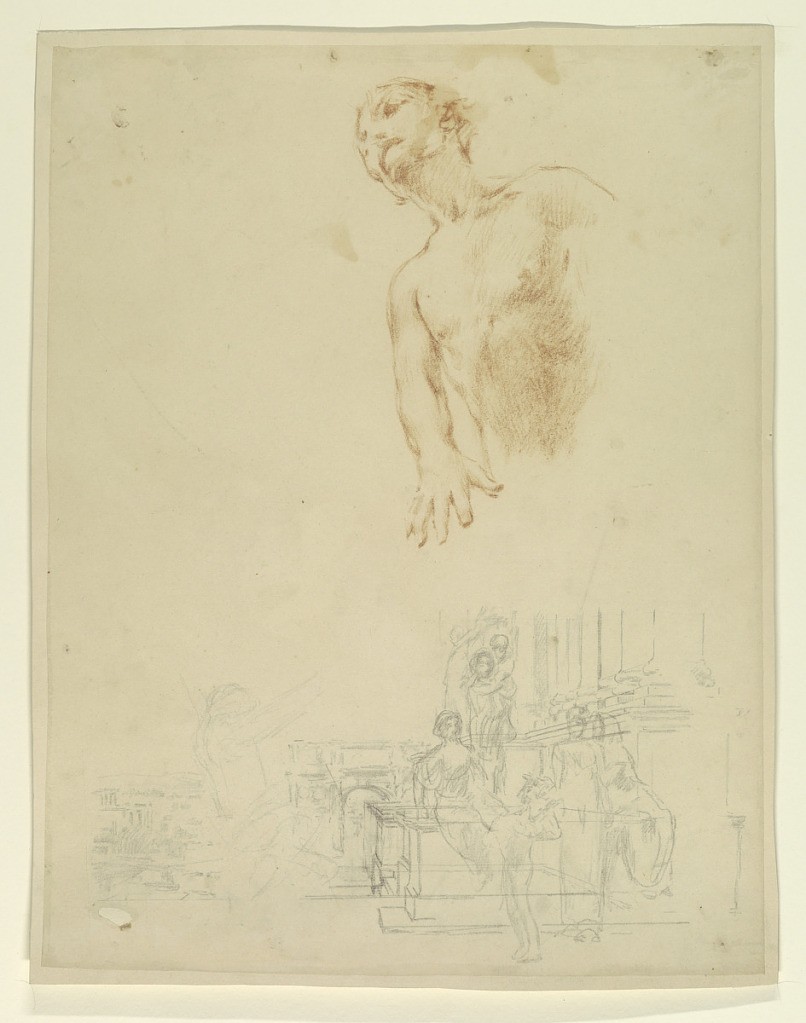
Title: Study for a group, “Vintage Festival,” Mendelssohn Glee Club, New York, NY
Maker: Robert Frederick Blum, American, 1857–1903
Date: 1895–1898
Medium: Pastel crayon, graphite on tracing paper mounted to board
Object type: Drawing
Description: Above, Sketch of a male figure's head, torso, and arm; Below, Sketch of figures positioned near a colonnade and pedestal. The left arm is not shown neither is any limb of the maenads. Bottom, the figures and groups respectively (-6, -10, -17, -23) are shown near a corner of a colonnade and in relation with a pedestal. A figure similar to -11 is sketched in front of the background which shows a form in bird's eye view.